Field crop: maize
Growth stage: 2
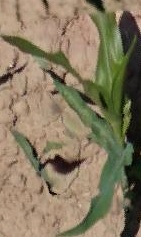
Species: maize